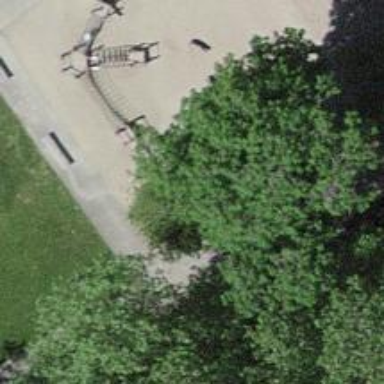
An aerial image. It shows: Picnic table located in leisure land area.